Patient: sex F, age 74
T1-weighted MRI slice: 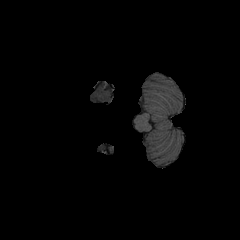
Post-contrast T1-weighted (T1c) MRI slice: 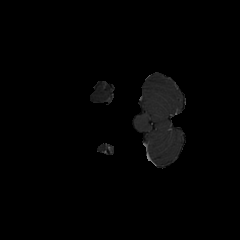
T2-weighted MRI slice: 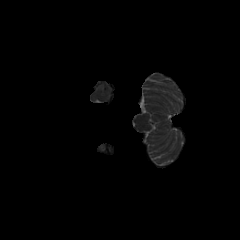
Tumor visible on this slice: no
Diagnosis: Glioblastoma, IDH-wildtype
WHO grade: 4